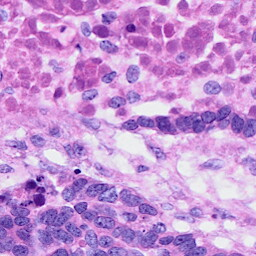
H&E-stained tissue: Ovarian